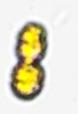
Label: Margalefidinium